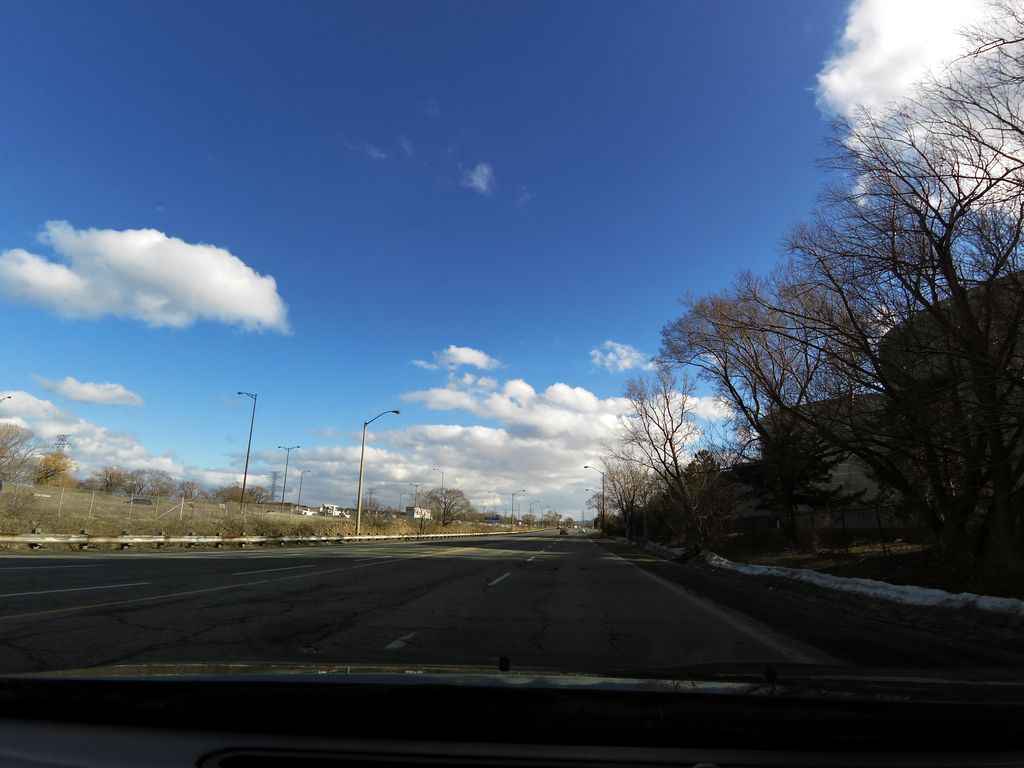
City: hamilton